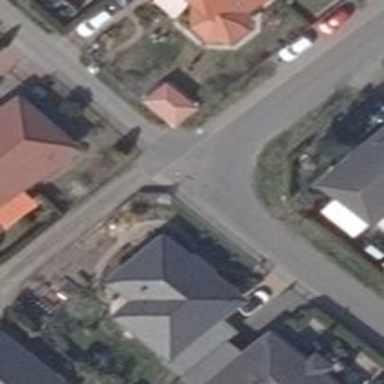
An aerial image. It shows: Residential road with asphalt surface and sidewalk on the left side.